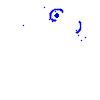
Particle: kaon